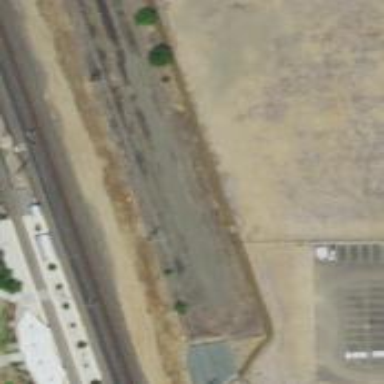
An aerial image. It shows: Railway spur service.